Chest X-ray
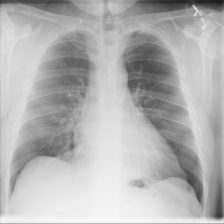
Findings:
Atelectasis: negative
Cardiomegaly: negative
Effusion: negative
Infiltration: negative
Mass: negative
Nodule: negative
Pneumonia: negative
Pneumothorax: negative
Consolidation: negative
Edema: negative
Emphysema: negative
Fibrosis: negative
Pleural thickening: negative
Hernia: negative